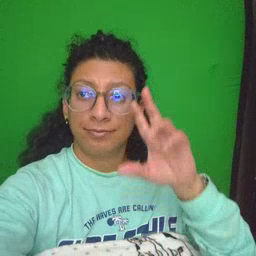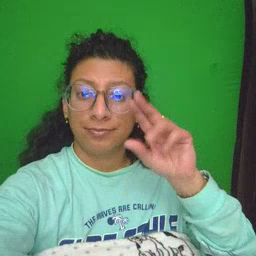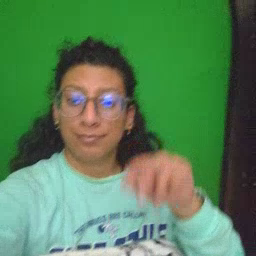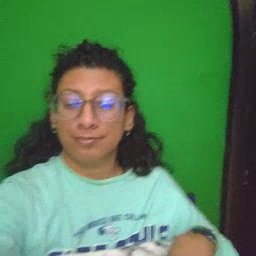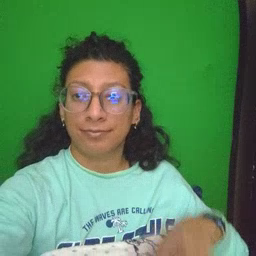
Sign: no